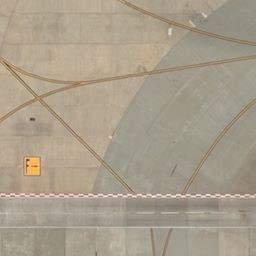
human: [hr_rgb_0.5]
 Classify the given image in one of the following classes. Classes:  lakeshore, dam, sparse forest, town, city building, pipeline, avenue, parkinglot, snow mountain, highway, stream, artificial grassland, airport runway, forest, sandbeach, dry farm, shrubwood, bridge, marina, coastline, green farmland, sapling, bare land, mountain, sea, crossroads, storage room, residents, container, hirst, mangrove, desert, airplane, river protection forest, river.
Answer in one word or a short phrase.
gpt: airport runway